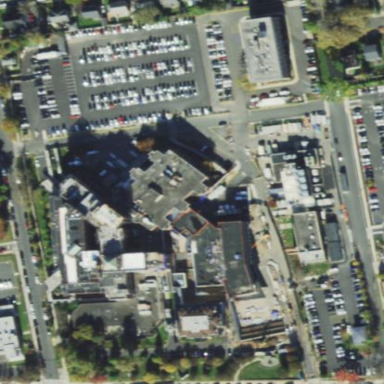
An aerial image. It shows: Hospital providing healthcare services.